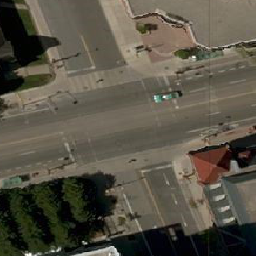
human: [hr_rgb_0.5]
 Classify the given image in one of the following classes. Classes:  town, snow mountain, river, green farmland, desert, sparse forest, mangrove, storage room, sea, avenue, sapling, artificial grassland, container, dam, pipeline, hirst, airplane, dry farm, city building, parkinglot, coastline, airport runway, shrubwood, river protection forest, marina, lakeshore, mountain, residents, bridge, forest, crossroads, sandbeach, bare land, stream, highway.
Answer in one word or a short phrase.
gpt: crossroads